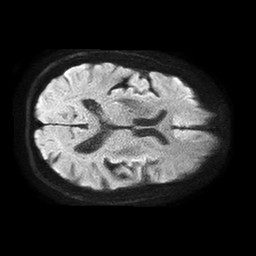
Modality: TRACE
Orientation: axial
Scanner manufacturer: philips
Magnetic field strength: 1.5 T
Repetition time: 4.6 s
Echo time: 0.08517 s